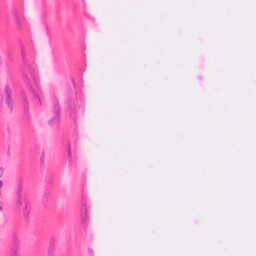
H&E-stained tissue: Colon